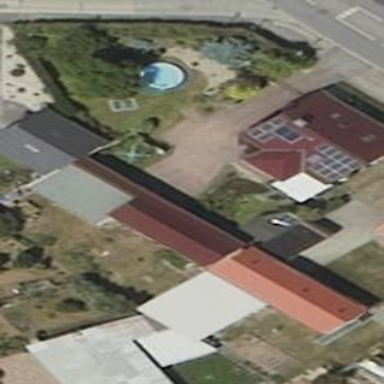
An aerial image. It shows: Shed building.